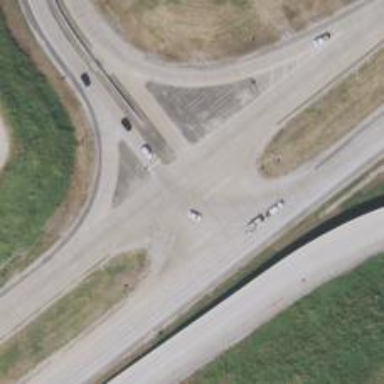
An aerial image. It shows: Trunk link highway.